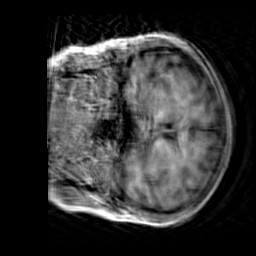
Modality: T1w
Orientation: coronal
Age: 46
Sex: female